Question: I'm searching for some elegant algorithm to count hours over multiple days with a predefined "work-hour-day-range".
A real world example is: Count only the working hours of a rented object.
The DataTime range can begin inside or outside the defined "work-hour-day-range".
I created a little example with 5 different scenarios. Hopes this makes it more clear.
- - -

<URL>
The only way comes to my mind is a for loop over every day inside the range and multiple, complex if-the trees inside. But I hope somebody is smarter than me and can give me a little hint for some faster and elegant way.
Thanks many time for your help! :)
Based on Lashanes answere I implemented it this way...
'''
public struct DateSpan
{
public DateTime begin, end;
public DateSpan(DateTime begin, DateTime end)
{
if (begin > end || end < begin)
throw new Exception("Not possible");
this.begin = begin;
this.end = end;
}
public DateTime Begin
{
get
{
return this.begin;
}
}
public DateTime End
{
get
{
return this.end;
}
}
public TimeSpan TimeSpan
{
get
{
return this.End - this.Begin;
}
}
public TimeSpan GetWorkTimeSpan(TimeSpan? workTimeBegin, TimeSpan? workTimeEnd)
{
if (this.Begin.Date == this.End.Date)
{
long totalWorkTimeTicks = Math.Min(workTimeEnd.Value.Ticks, this.End.Ticks) - Math.Max(workTimeBegin.Value.Ticks, this.Begin.Ticks);
return TimeSpan.FromTicks(totalWorkTimeTicks);
}
else
{
TimeSpan dailyWorkTime = TimeSpan.FromDays(1);
dailyWorkTime -= workTimeBegin ?? TimeSpan.Zero;
dailyWorkTime -= TimeSpan.FromDays(1) - workTimeEnd ?? TimeSpan.FromDays(1);
long totalDaysWorkTimeTicks = (int)(this.TimeSpan.TotalDays) * dailyWorkTime.Ticks;
long firstDayWorkTimeTicks = Math.Min(dailyWorkTime.Ticks, Math.Max(0, workTimeEnd.Value.Ticks - this.Begin.TimeOfDay.Ticks));
long lastDayWorkTimeTicks = Math.Min(dailyWorkTime.Ticks, Math.Max(0, this.End.TimeOfDay.Ticks - workTimeBegin.Value.Ticks));
return TimeSpan.FromTicks(firstDayWorkTimeTicks + totalDaysWorkTimeTicks + lastDayWorkTimeTicks);
}
}
}
'''
and the test cases...
'''
DateSpan dateRange1 = new DateSpan(new DateTime(2012, 01, 01, 07, 00, 00), new DateTime(2012, 01, 03, 15, 00, 00));
DateSpan dateRange2 = new DateSpan(new DateTime(2012, 01, 01, 02, 00, 00), new DateTime(2012, 01, 03, 20, 00, 00));
DateSpan dateRange3 = new DateSpan(new DateTime(2012, 01, 01, 04, 00, 00), new DateTime(2012, 01, 03, 23, 00, 00));
DateSpan dateRange4 = new DateSpan(new DateTime(2012, 01, 01, 23, 00, 00), new DateTime(2012, 01, 03, 09, 00, 00));
DateSpan dateRange5 = new DateSpan(new DateTime(2012, 01, 02, 12, 00, 00), new DateTime(2012, 01, 02, 20, 00, 00));
Debug.WriteLine(String.Format("dateRange1: {0}", dateRange1.GetWorkTimeSpan(new TimeSpan(04, 00, 00), new TimeSpan(17, 00 ,00)).TotalHours));
Debug.WriteLine(String.Format("dateRange2: {0}", dateRange2.GetWorkTimeSpan(new TimeSpan(04, 00, 00), new TimeSpan(17, 00, 00)).TotalHours));
Debug.WriteLine(String.Format("dateRange3: {0}", dateRange3.GetWorkTimeSpan(new TimeSpan(04, 00, 00), new TimeSpan(17, 00, 00)).TotalHours));
Debug.WriteLine(String.Format("dateRange4: {0}", dateRange4.GetWorkTimeSpan(new TimeSpan(04, 00, 00), new TimeSpan(17, 00, 00)).TotalHours));
Debug.WriteLine(String.Format("dateRange5: {0}", dateRange5.GetWorkTimeSpan(new TimeSpan(04, 00, 00), new TimeSpan(17, 00, 00)).TotalHours));
'''
Result is..
'''
dateRange1: 47 // should be 37h
dateRange2: 52 // should be 42h
dateRange3: 52 // should be 42h
dateRange4: 18 // should be 20h
dateRange5: -<PHONE> // should be 6h
'''
What did I do wrong? I think I understand the way Lashane explained but don't see my error... :(
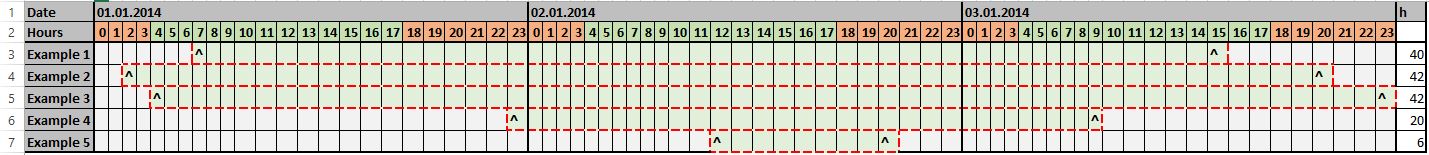
Answer: algorithm could be quite simple, I assume that all date ranges are rounded to hours, ie no minutes/seconds
so, to calculate number of working hours you need:
1. Number of whole days between date times, like int totalDaysHours = 14 * (int)((dtTwo - dtOne).TotalDays); note that we're rounding down to get only full days
2. Working hours in first day, like int firstDayHours = Math.Min(14, Math.Max(0, 18-dtOne.Hour));
3. Working hours in last day, like int lastDayHours = Math.Min(14, Math.Max(0, dtTwo.Hour - 3));
NOTE - if start and end dates are the same you need to go another branch:
'int totalWorkingHours = Math.min(18, dtTwo.Hour) - Math.max(4, dtOne.Hour);'
Constants here:
- - -
Notes about min/max:
1. max with 0 changes all negative values to 0, but keeps positive ones, for example: last day we've finished at 2 (ie 0 working hours), so Math.Max(0, 2-3==-1) = 0
2. min needed to limit number of working hours to 14 per day, for example: last day we've finished 20, Math.min(14, 20-3==17) will give us 14 only
here is working implementation based on your code:
'''
if (this.Begin.Date == this.End.Date)
{
long totalWorkTimeHours = Math.Min(workTimeEnd.Hours+1, this.End.Hour) - Math.Max(workTimeBegin.Hours, this.Begin.Hour); // note + 1
return TimeSpan.FromHours(totalWorkTimeHours);
}
else
{
TimeSpan dailyWorkTime = TimeSpan.FromDays(1);
dailyWorkTime -= workTimeBegin;
dailyWorkTime -= TimeSpan.FromDays(1) - workTimeEnd;
long totalDaysWorkTimeHours = ((long)this.TimeSpan.TotalDays - 1) * (dailyWorkTime.Hours + 1); // note -1 for days (3rd January - 1st January = 1 whole day, not 2, +1 for hours
long firstDayWorkTimeHours = Math.Min(dailyWorkTime.Hours + 1, Math.Max(0, workTimeEnd.Hours + 1 - this.Begin.Hour)); // +1 hours
long lastDayWorkTimeHours = Math.Min(dailyWorkTime.Hours + 1, Math.Max(0, this.End.Hour + 1 - workTimeBegin.Hours)); // +1 hours
return TimeSpan.FromHours(firstDayWorkTimeHours + totalDaysWorkTimeHours + lastDayWorkTimeHours);
}
'''
why do we need to add 1 to hours, because passed argument is 17 (which is last working hour, and if start time is 17 too - we should get 1 as result), the same for dailyWorkTime, 17-4 give us 13, but actually we have 14 working hours
also noticed small problem:
'''
public TimeSpan TimeSpan
{
get
{
return this.End.Date - this.Begin.Date; // use dates instead of original time stamps
}
}
'''